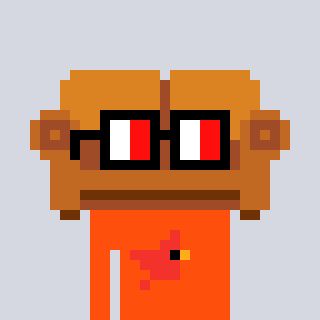
a pixel art character with square glasses with black frames and red eyes, a couch-shaped head and a orange-colored body on a cool background